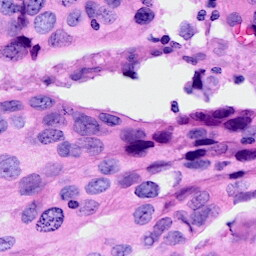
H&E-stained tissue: Breast